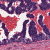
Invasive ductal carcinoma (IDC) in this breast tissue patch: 0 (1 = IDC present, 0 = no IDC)